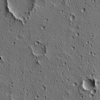
Label: not_dusty